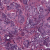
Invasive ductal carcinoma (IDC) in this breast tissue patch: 1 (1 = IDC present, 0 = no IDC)